Question: I am trying to use css3 columns with a list ('<li>').
I am having trouble making it work.
I defined a div that wraps the '<ul>'
'''
div.ul-container {
-moz-column-width: 310px;
-moz-column-gap: 10px;
-webkit-column-width: 310px;
-webkit-column-gap: 10px;
column-width: 310px;
column-gap: 10px;
}
'''
This works fine when I have three '<li>'s or above. But when I have less than that (2 or 1) it seems to cut off the '<li>'. I tried defining a 'min-height' which didn't work as well (it treated it as height).
screenshot:

any ideas?
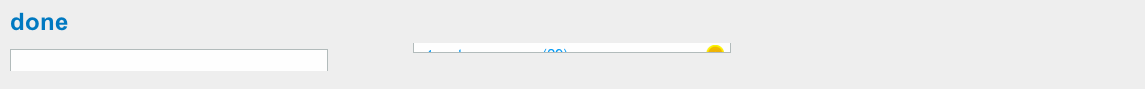
Answer: This thread is a bit old, but I had the same issue recently and used this to prevent the list items from getting cut:
'''
li {
-webkit-column-break-inside: avoid;
page-break-inside: avoid;
break-inside: avoid;
}
'''
More info on <URL>
Hope it helps anyone in the same boat!